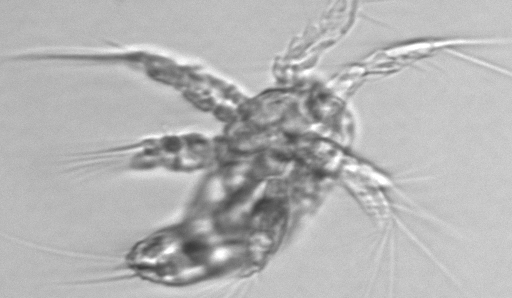
Label: Copepod_nauplii